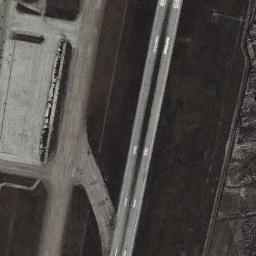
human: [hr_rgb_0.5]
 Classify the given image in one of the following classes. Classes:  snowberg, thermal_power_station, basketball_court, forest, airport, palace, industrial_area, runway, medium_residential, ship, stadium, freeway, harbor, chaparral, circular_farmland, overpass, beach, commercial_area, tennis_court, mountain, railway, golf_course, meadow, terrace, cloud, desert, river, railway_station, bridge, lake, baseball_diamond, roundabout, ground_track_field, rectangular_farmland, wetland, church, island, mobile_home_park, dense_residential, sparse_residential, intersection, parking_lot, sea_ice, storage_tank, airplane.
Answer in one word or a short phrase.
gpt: runway